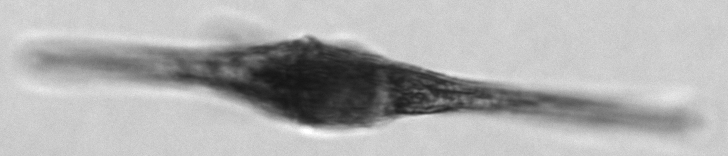
Label: Tripos_furca